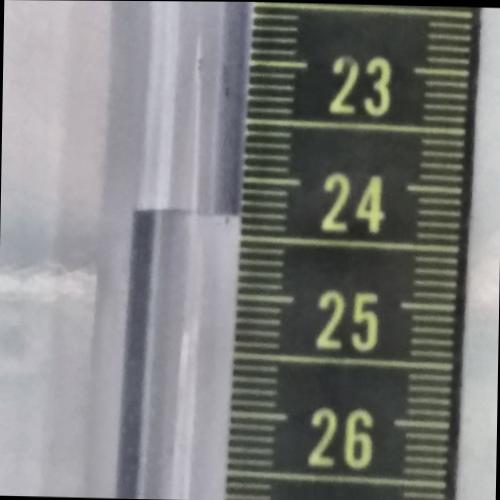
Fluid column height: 24.3 cm